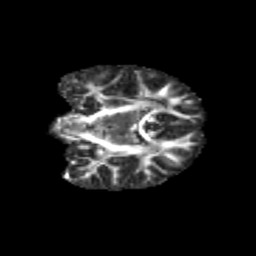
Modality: FA
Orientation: coronal
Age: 11
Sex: female
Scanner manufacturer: siemens
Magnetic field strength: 3 T
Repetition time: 3.8 s
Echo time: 0.07 s